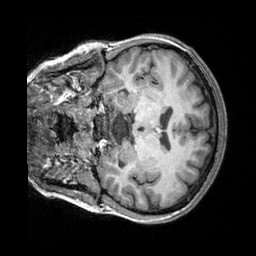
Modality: T1w
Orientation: coronal
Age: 19
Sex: female
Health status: healthy
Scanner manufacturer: siemens
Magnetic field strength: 3 T
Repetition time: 2.3 s
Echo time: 0.00303 s